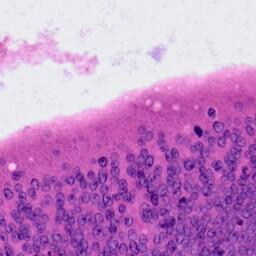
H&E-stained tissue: Colon